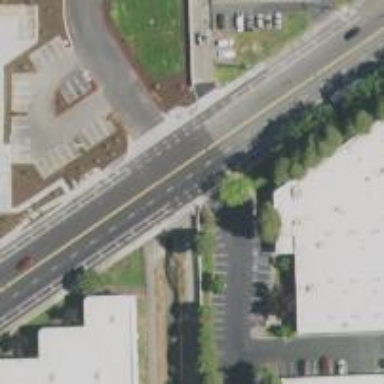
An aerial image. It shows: Unmarked road crossing.